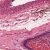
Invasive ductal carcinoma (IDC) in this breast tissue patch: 0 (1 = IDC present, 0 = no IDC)